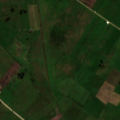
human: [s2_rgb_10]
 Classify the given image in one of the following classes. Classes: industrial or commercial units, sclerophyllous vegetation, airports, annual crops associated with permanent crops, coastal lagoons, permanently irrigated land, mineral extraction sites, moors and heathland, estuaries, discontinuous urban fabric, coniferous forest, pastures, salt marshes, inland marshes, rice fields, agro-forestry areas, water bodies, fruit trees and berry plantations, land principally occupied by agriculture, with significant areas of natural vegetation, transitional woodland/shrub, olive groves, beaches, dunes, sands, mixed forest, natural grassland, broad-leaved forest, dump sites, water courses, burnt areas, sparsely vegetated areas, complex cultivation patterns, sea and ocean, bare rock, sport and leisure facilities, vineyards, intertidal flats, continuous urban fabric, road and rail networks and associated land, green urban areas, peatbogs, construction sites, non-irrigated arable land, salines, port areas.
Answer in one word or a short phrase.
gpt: non-irrigated arable land, mixed forest